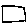
Label: square